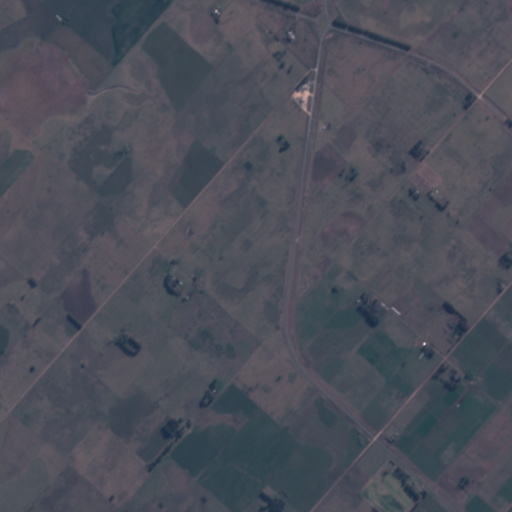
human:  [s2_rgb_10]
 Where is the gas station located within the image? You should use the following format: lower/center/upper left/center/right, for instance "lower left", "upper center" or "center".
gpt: The gas station is located in the upper center of the image.
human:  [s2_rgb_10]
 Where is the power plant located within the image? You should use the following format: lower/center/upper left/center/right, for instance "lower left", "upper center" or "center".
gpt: There is no power plant in the image.